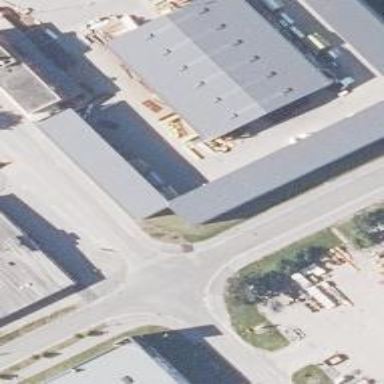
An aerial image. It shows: Building with darkslategray facade and gray roof.